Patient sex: M
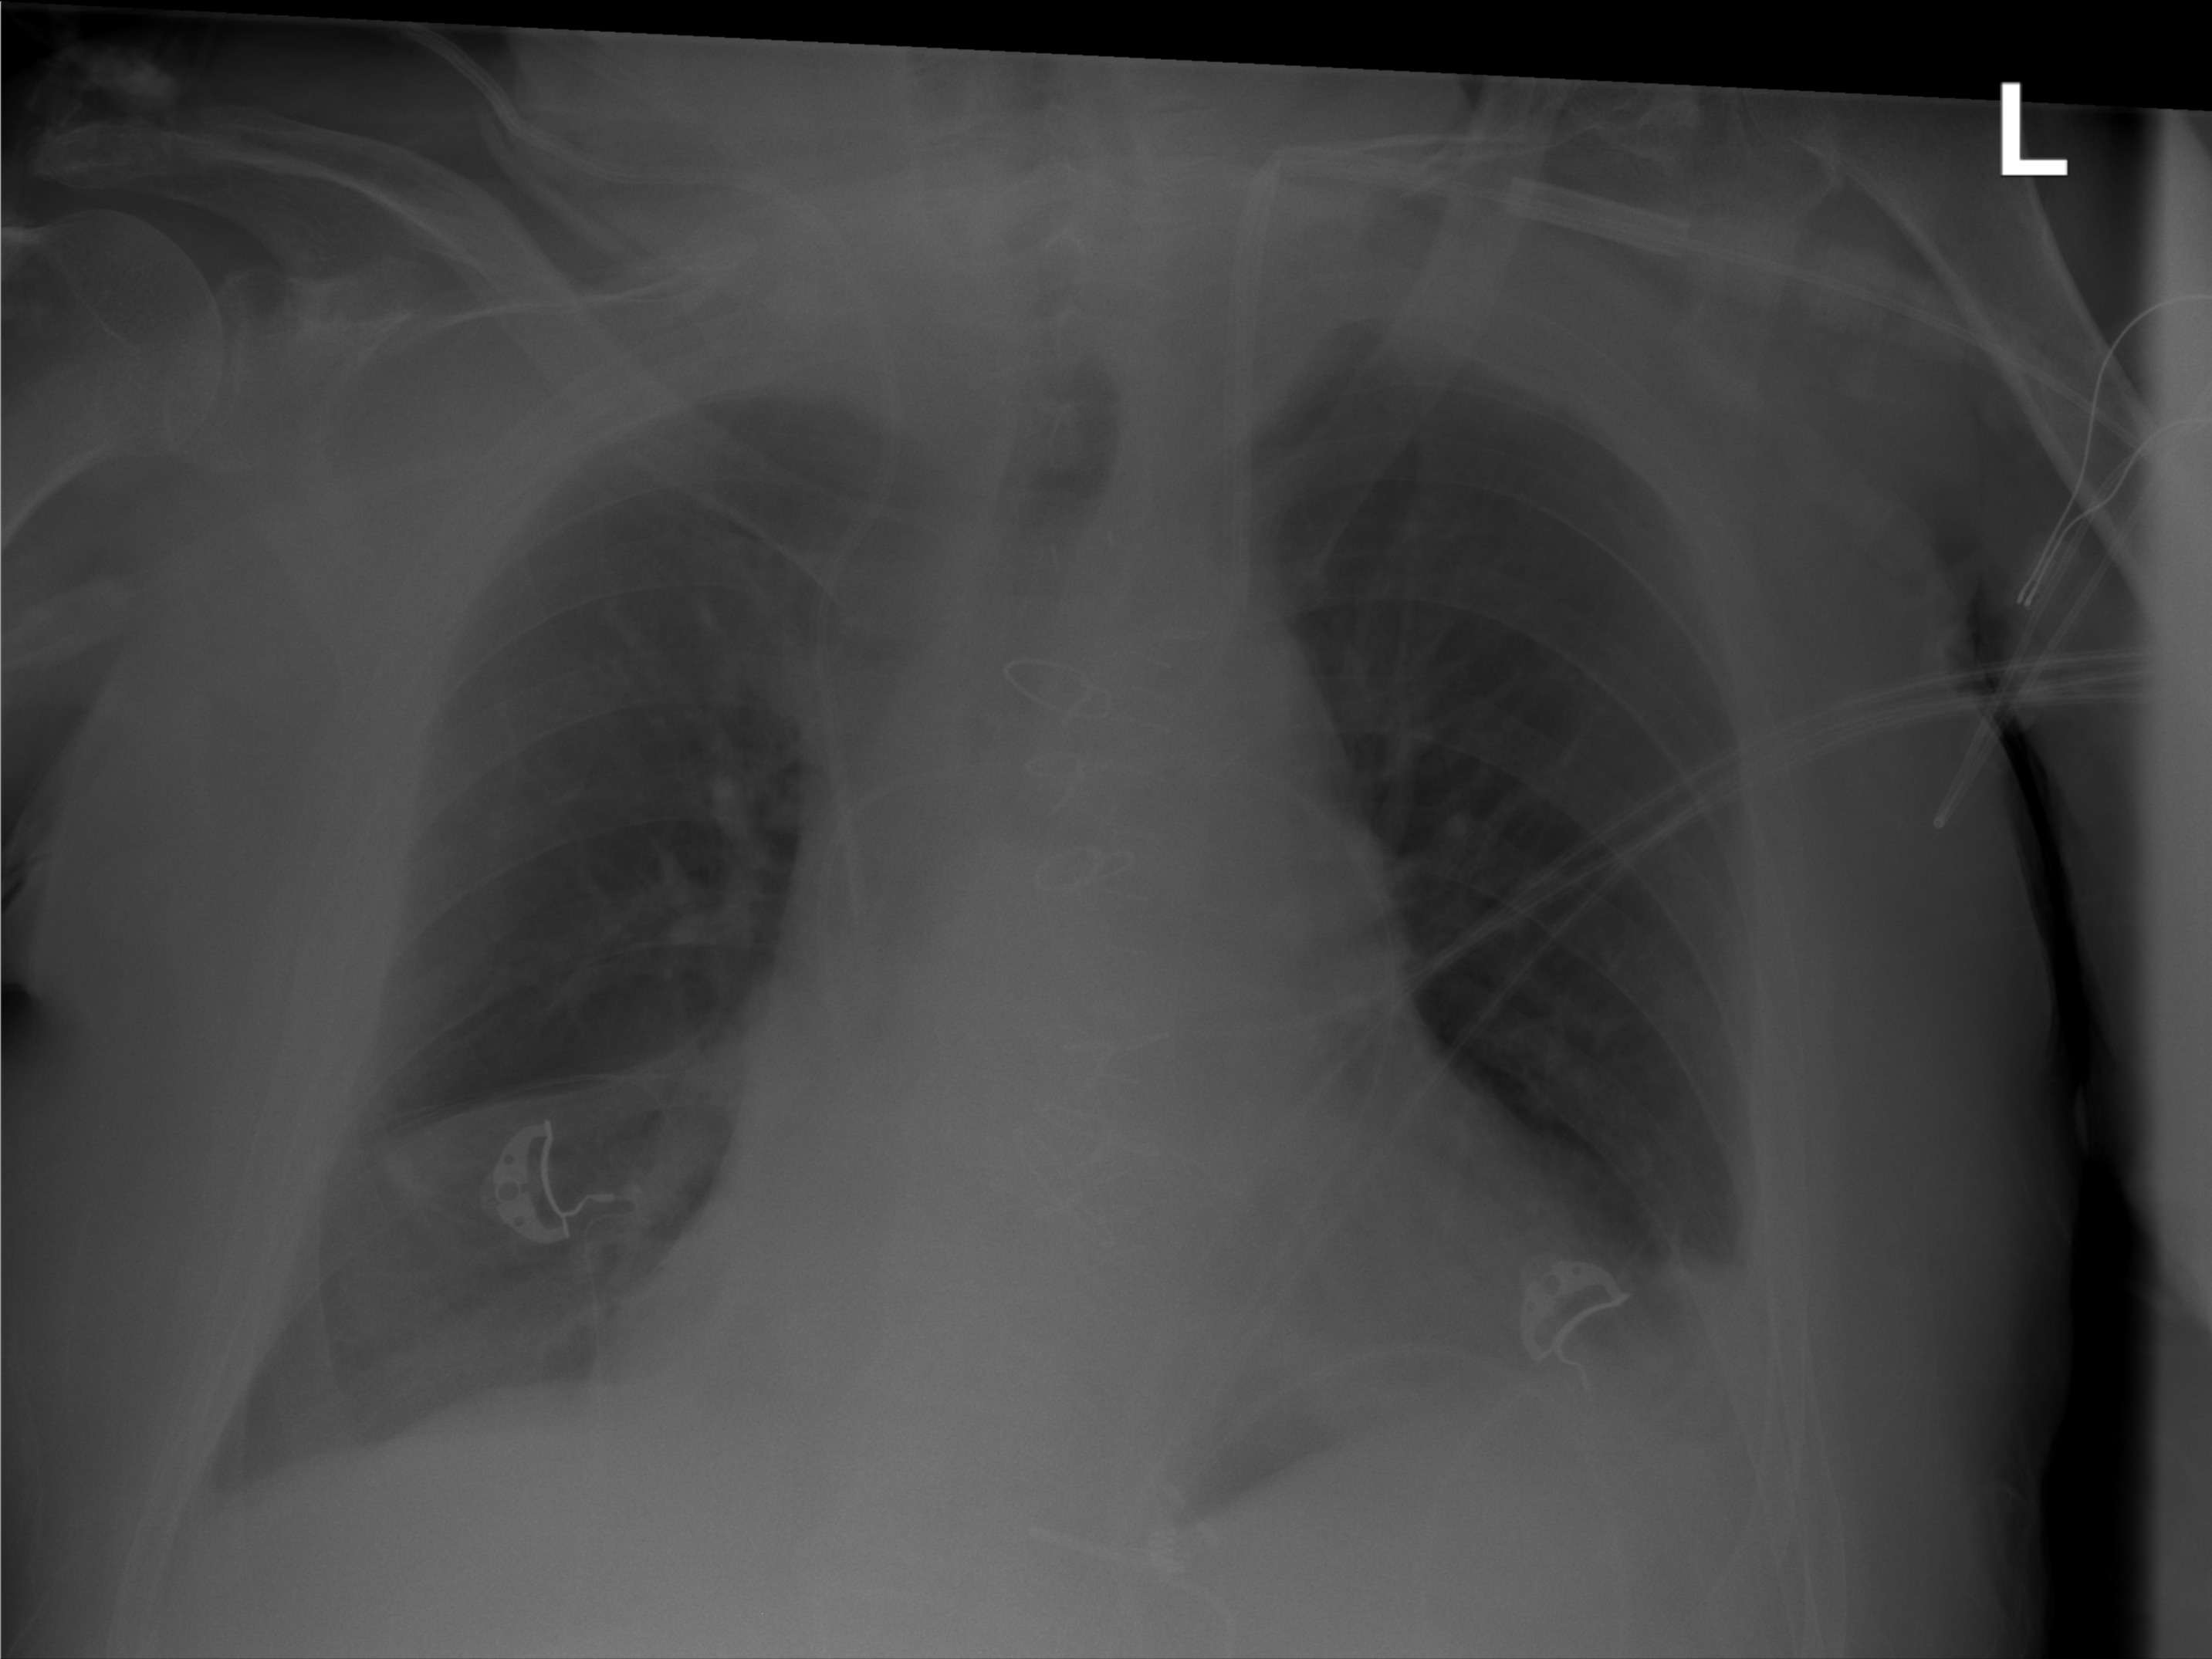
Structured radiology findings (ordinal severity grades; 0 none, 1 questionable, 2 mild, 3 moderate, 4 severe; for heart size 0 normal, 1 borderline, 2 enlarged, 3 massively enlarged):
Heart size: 1
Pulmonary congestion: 0
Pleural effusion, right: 1
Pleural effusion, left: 2
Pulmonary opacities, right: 0
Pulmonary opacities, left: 0
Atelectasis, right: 2
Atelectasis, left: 2